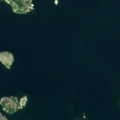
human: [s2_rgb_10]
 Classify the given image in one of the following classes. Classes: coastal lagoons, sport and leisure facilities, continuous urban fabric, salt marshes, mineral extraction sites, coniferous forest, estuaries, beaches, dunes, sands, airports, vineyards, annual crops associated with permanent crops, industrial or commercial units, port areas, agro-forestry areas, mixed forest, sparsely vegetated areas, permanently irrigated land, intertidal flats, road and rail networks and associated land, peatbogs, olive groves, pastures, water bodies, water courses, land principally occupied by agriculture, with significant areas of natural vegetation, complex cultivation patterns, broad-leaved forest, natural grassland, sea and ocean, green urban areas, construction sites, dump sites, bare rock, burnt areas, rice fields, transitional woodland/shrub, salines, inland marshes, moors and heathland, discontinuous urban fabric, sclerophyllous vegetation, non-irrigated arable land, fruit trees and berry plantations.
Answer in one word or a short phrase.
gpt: broad-leaved forest, sea and ocean